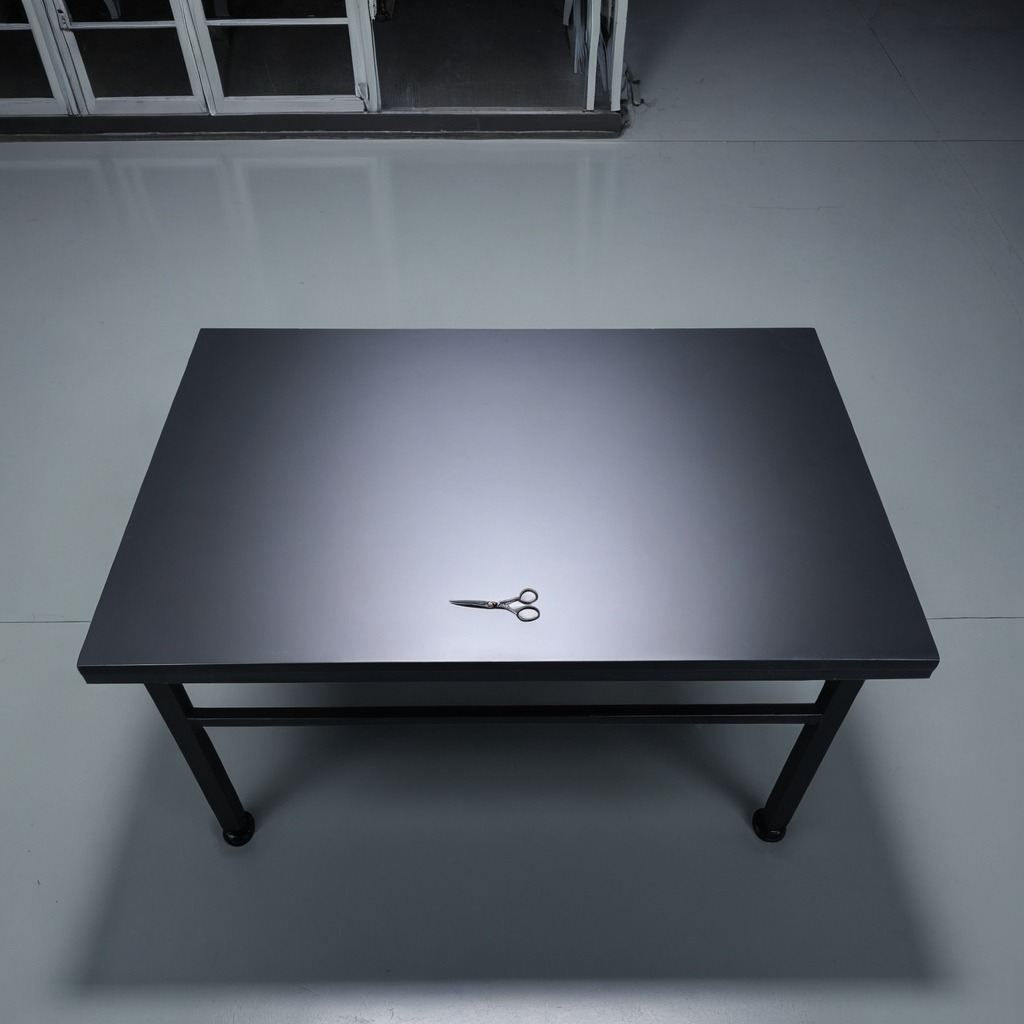
A scissor is lying on the tabletop.